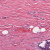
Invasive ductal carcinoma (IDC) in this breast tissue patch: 1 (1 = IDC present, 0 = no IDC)